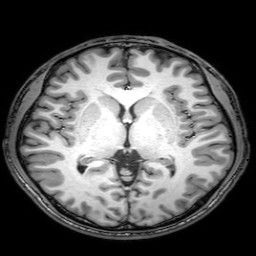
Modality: T1w
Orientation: axial
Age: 24
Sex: male
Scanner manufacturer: philips
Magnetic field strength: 3 T
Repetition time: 8.138 s
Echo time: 3.726 s